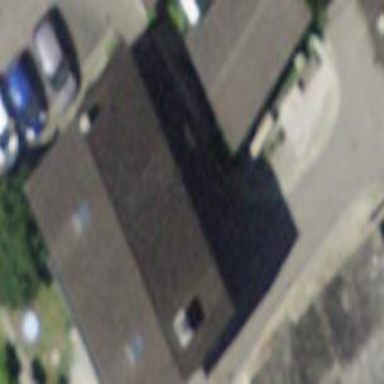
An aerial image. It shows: Simple house.